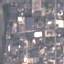
Land use / land cover: Industrial